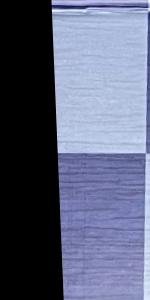
Label: Empty